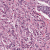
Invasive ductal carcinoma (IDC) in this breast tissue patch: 1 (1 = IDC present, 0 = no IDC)